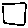
Label: square